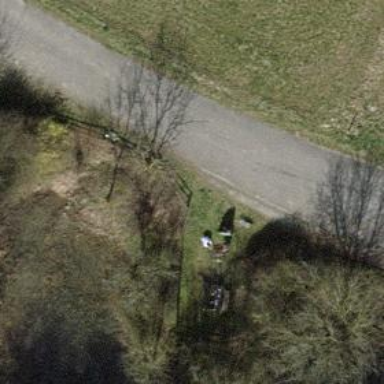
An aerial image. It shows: BBQ amenity.